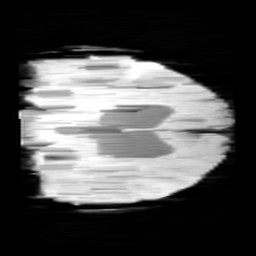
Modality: minIP
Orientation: coronal
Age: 9
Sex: female
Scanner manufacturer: siemens
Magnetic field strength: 3 T
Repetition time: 0.027 s
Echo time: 0.02 s